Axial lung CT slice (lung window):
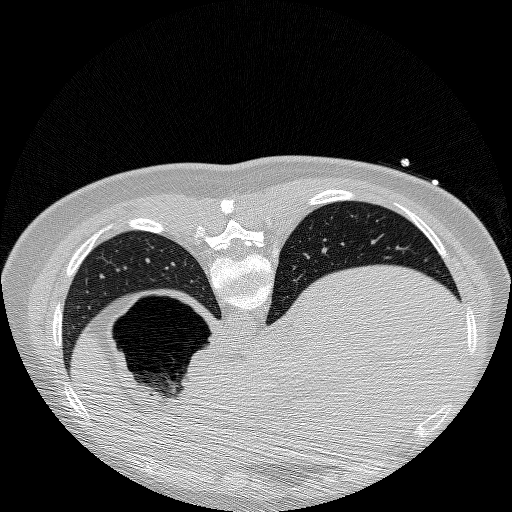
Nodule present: no